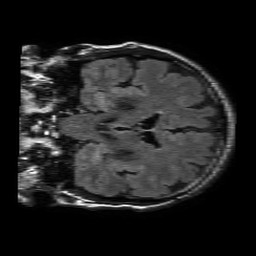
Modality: FLAIR
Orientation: coronal
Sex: male
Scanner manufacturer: philips
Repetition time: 11 s
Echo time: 0.125 s